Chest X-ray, AP view. Patient: 21 years old, sex F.
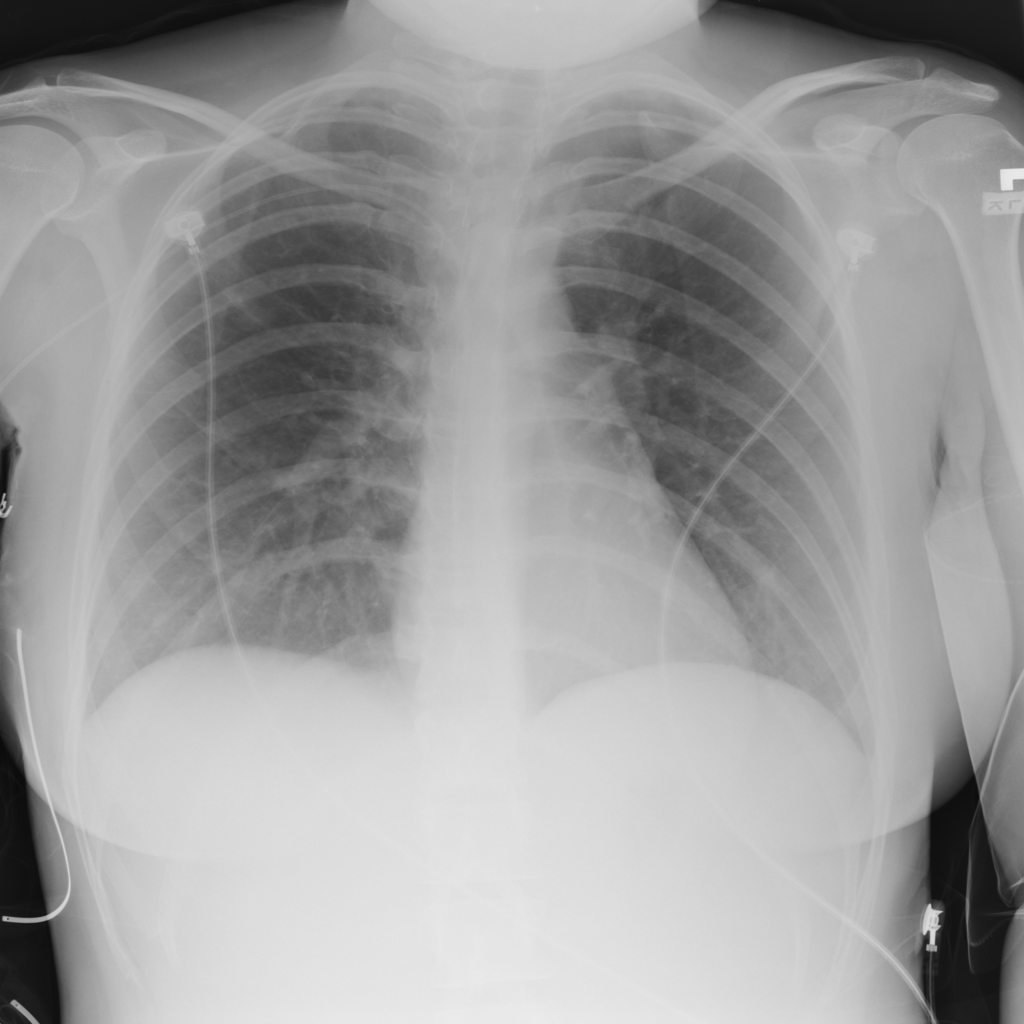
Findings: No Finding